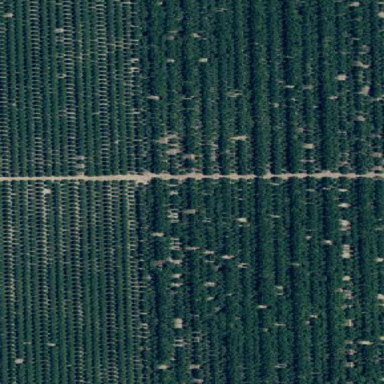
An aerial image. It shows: Orchard filled with almond trees.